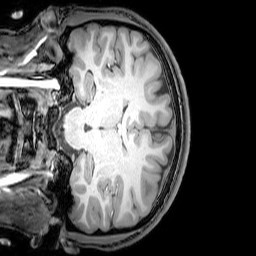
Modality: T1w
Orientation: coronal
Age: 21
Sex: male
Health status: healthy
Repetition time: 0.081 s
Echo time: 0.037 s